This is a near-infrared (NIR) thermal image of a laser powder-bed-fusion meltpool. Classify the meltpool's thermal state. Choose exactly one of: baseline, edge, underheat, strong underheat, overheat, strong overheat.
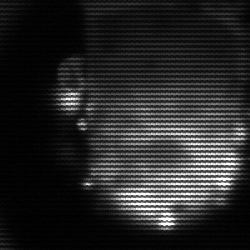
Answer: baseline